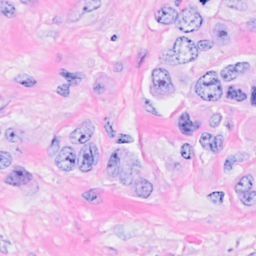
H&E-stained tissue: Breast